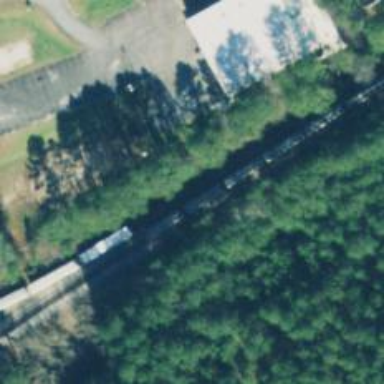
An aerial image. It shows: Rail spur service.